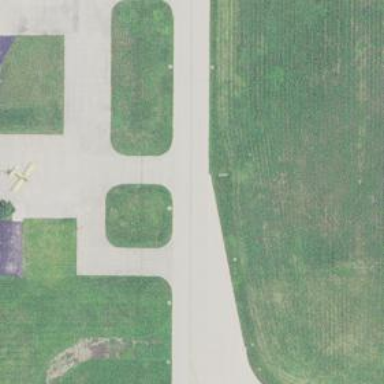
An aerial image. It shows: Apron area at the airport with paved surface.